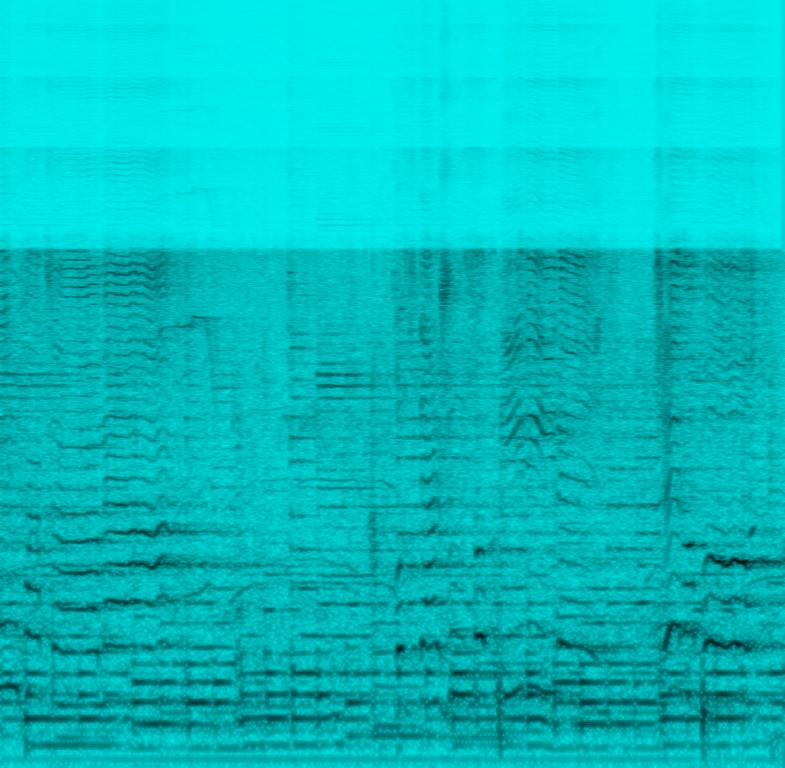
The low quality recording features a live performance of a rock song and it consists of flat male vocal singing over arpeggiated electric guitar melody, groovy bass guitar, shimmering hi hats, snappy rimshots and punchy kicks. In the background, there are some crowd singing and crowd cheering noises. It sounds emotional and a bit addictive.